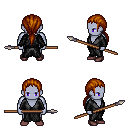
a pixel art fantasy rpg character, male body template, dark elf, purple skin, gray robe, teal pants, brunette ponytail hairstyle, maroon shoes, spear, four views (front, back, left, right), 2x2 character sprite sheet, small pixel art, hard edges, no anti-aliasing